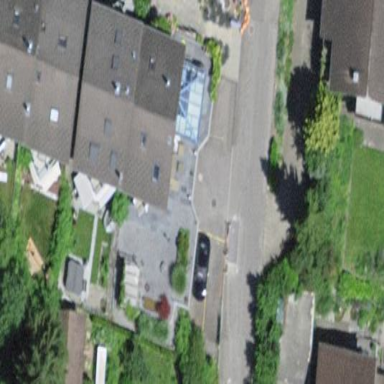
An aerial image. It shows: Garage.